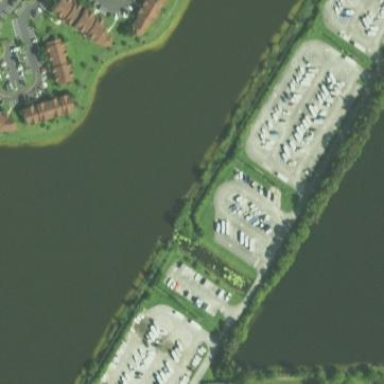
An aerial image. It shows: Boat storage facility.